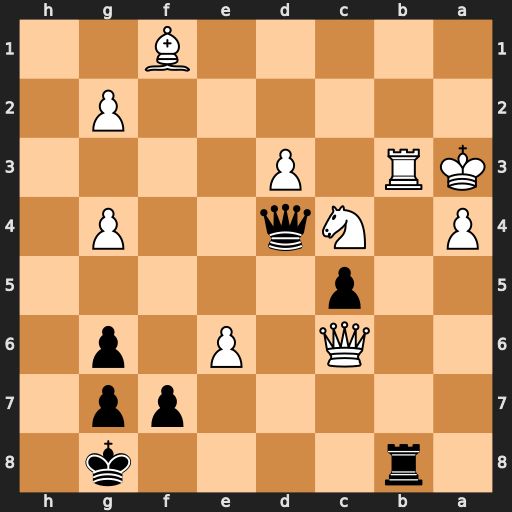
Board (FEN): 1r4k1/5pp1/2Q1P1p1/2p5/P1Nq2P1/KR1P4/6P1/5B2
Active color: b
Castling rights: -
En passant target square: -
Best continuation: Qa1#